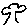
Label: tree